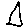
Label: triangle